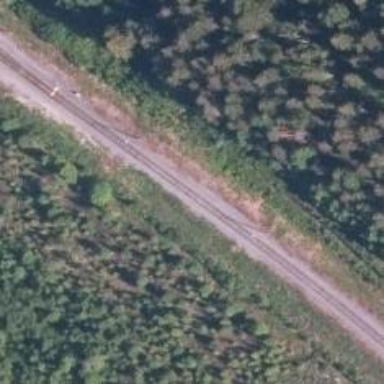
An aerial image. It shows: Railway track of class B1.